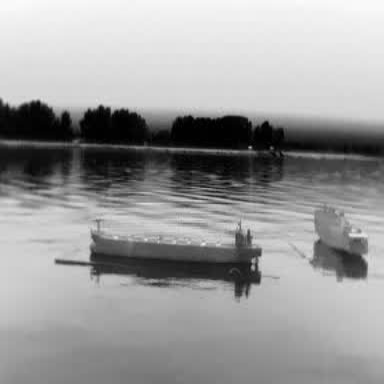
There is a liner in the infrared image.